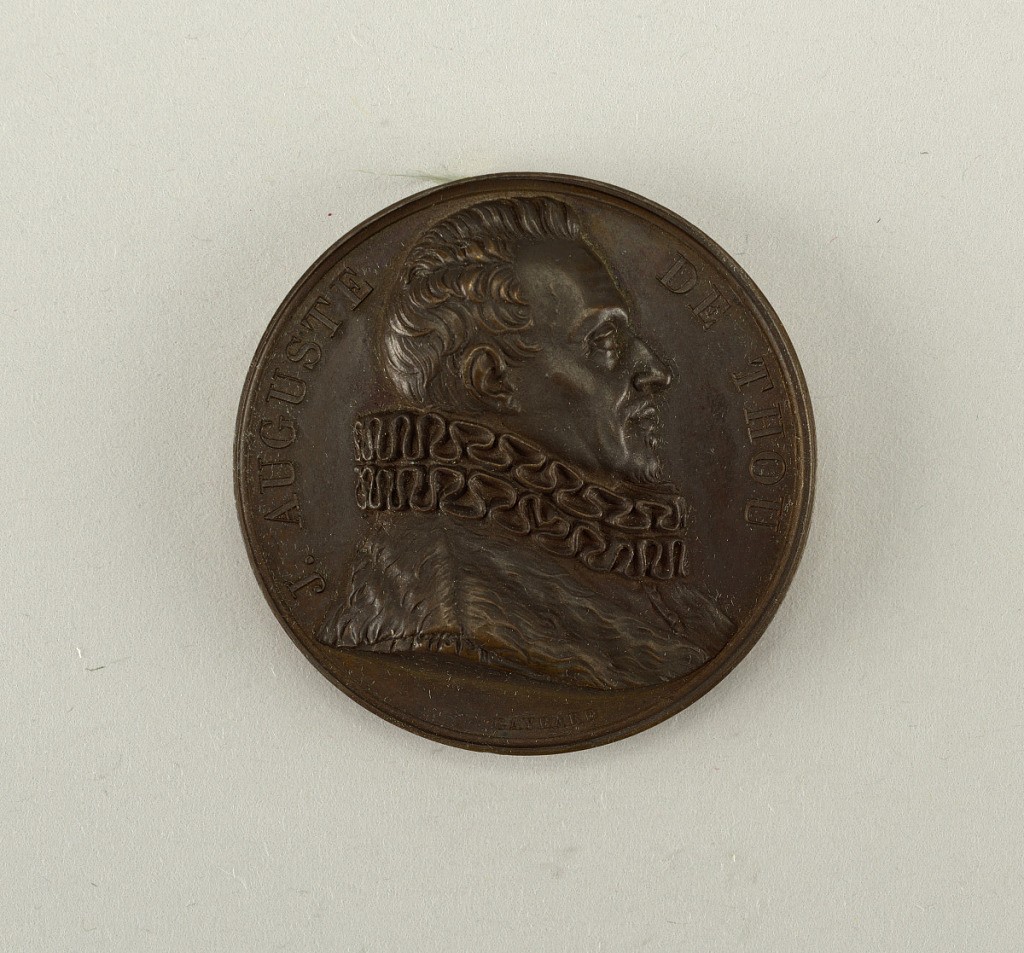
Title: Galerie métallique des grands hommes français (Great Men of France)
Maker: Raymond Gayrard, French, 1777 - 1858
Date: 1817
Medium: Cast bronze
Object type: Medal
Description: Bust of Jacques Auguste de Thou (1553-1617).